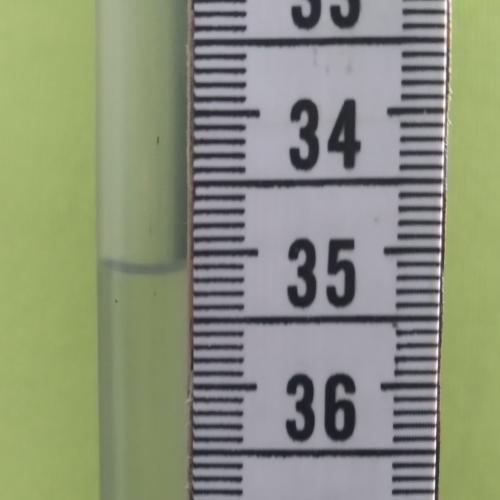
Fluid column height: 35.1 cm